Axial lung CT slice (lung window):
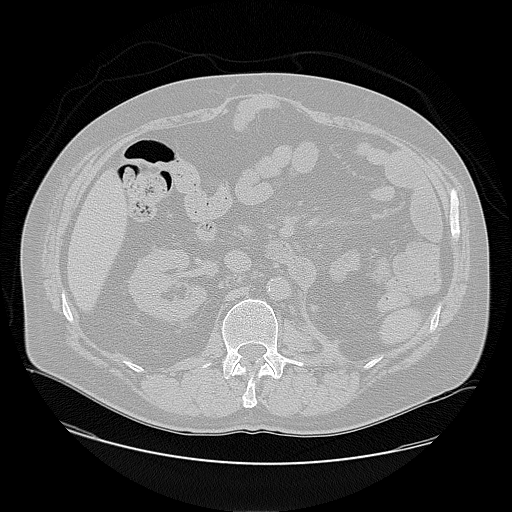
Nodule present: no